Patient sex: F
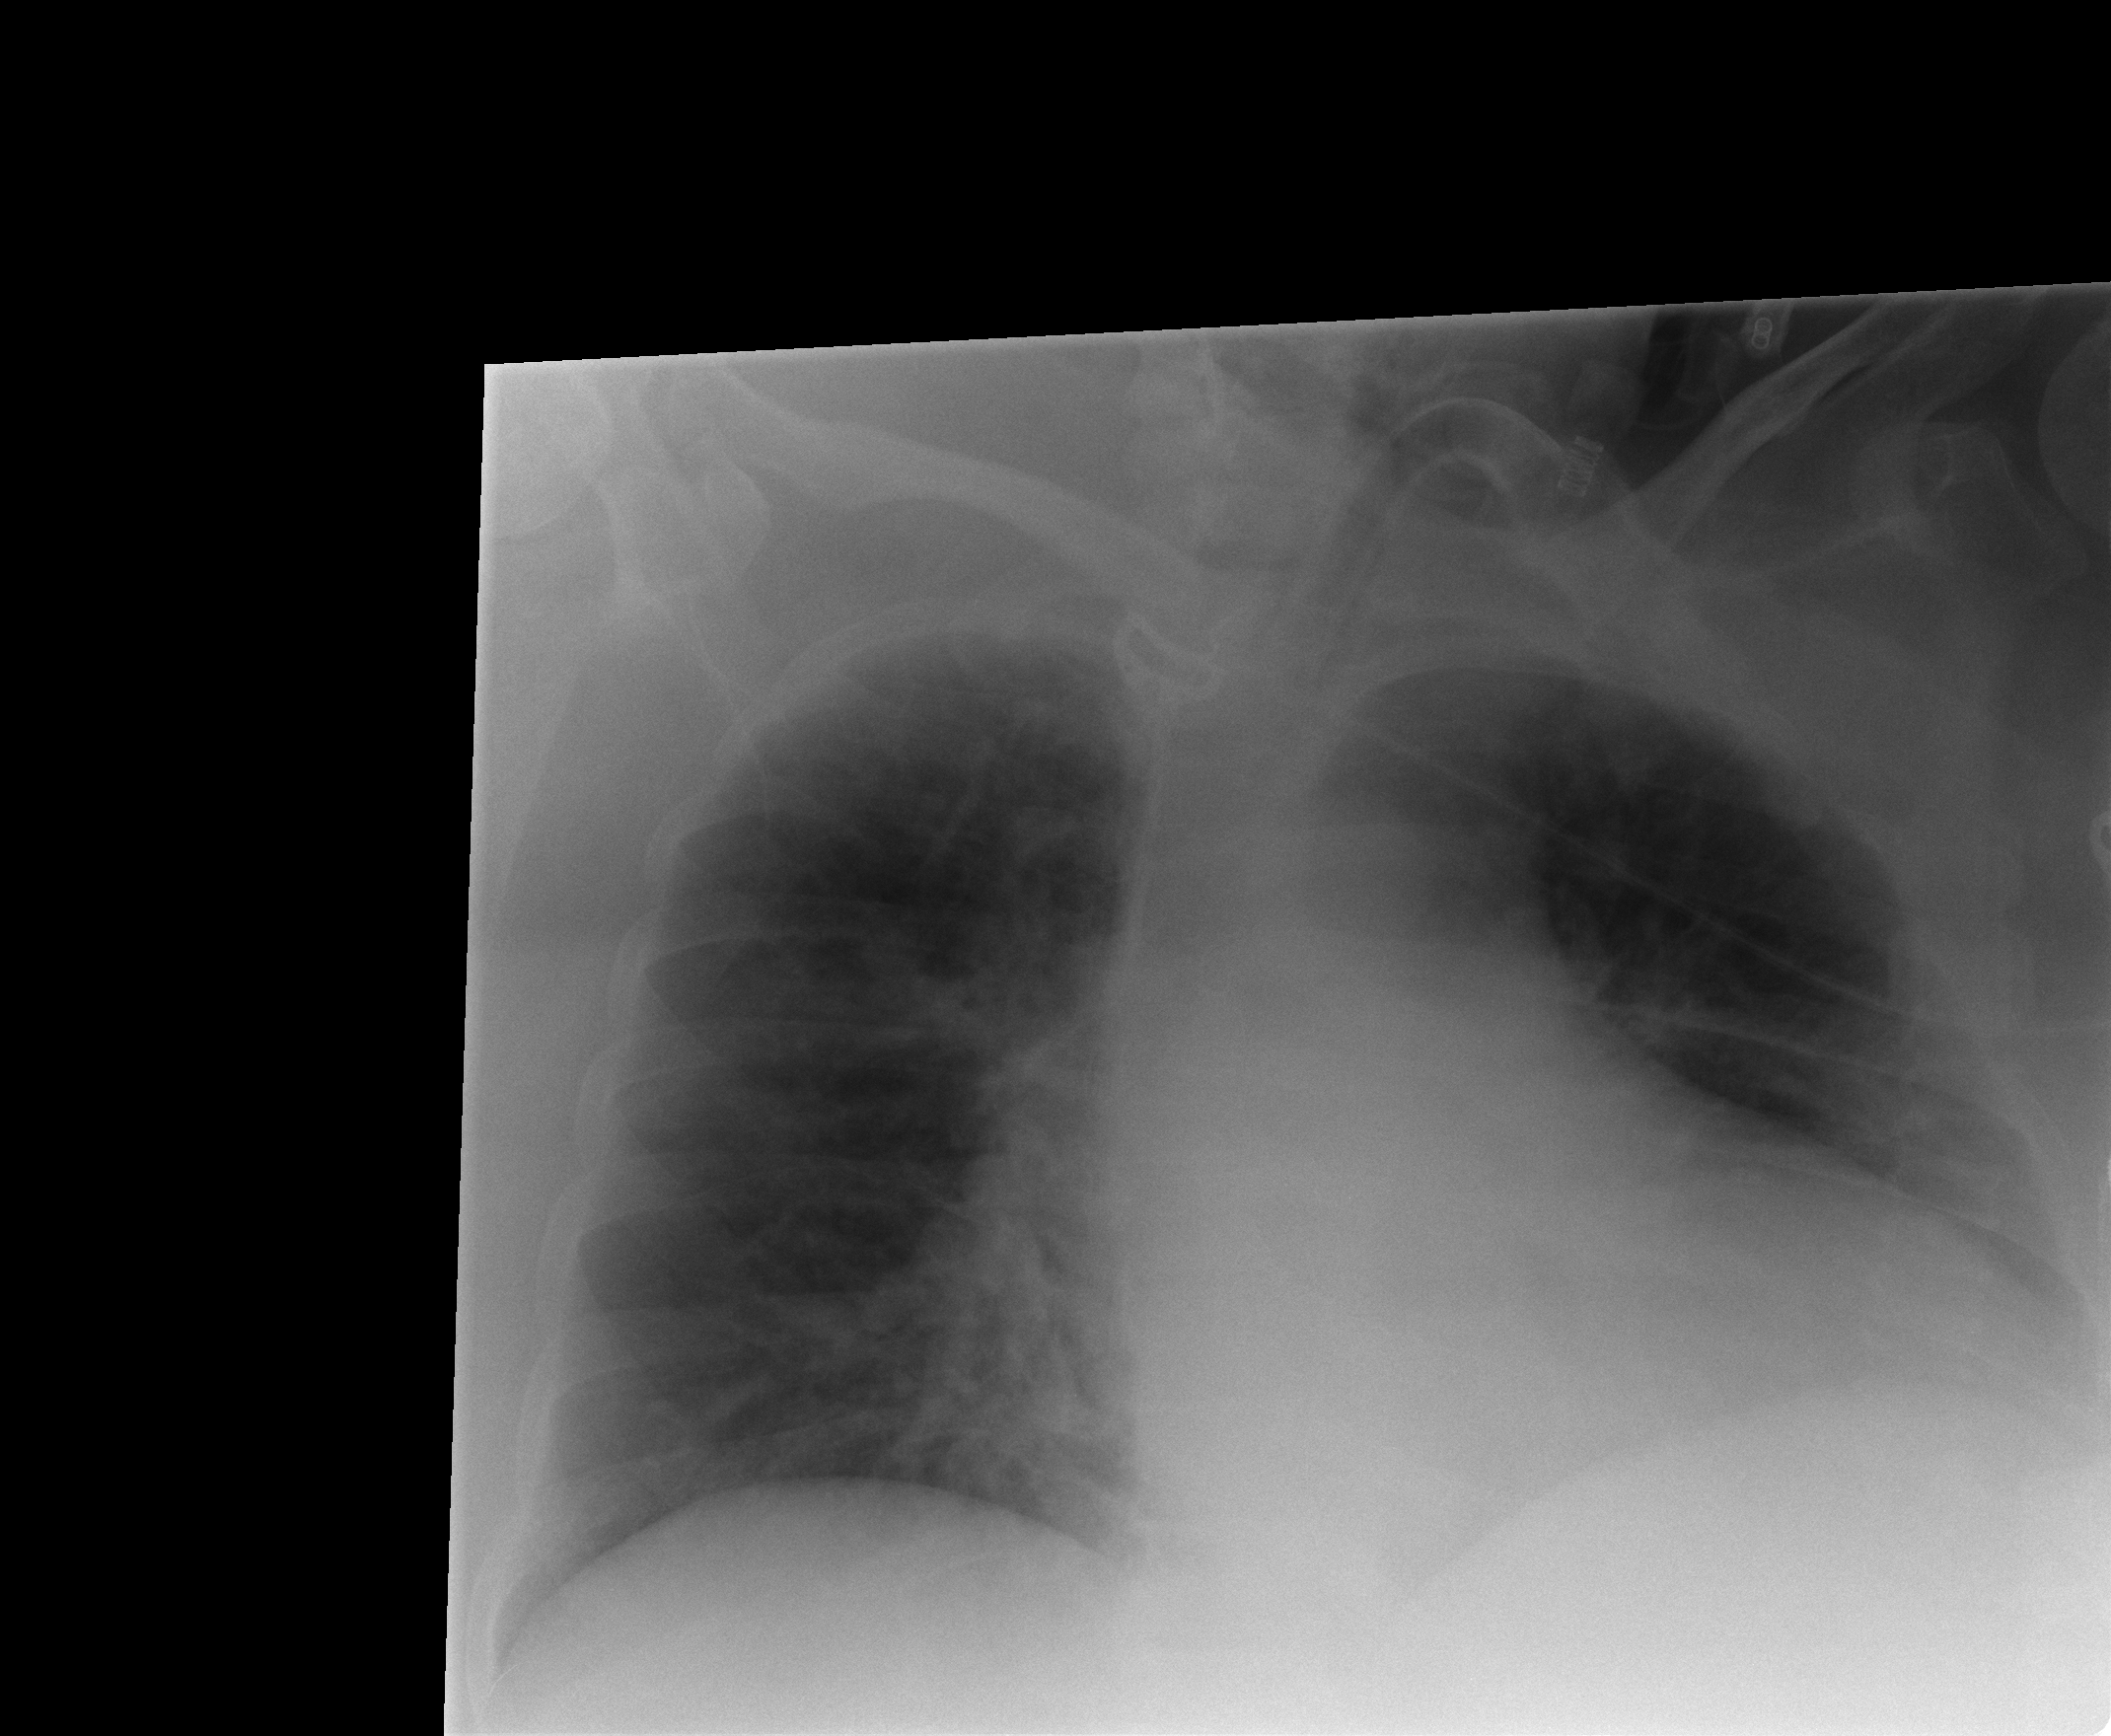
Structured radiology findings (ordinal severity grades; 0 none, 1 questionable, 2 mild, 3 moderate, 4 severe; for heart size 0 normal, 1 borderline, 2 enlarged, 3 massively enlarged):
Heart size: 2
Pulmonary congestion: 1
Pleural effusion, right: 0
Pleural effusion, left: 0
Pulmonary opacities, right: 0
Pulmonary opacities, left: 0
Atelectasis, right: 1
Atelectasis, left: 0